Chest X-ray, PA view. Patient: 46 years old, sex F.
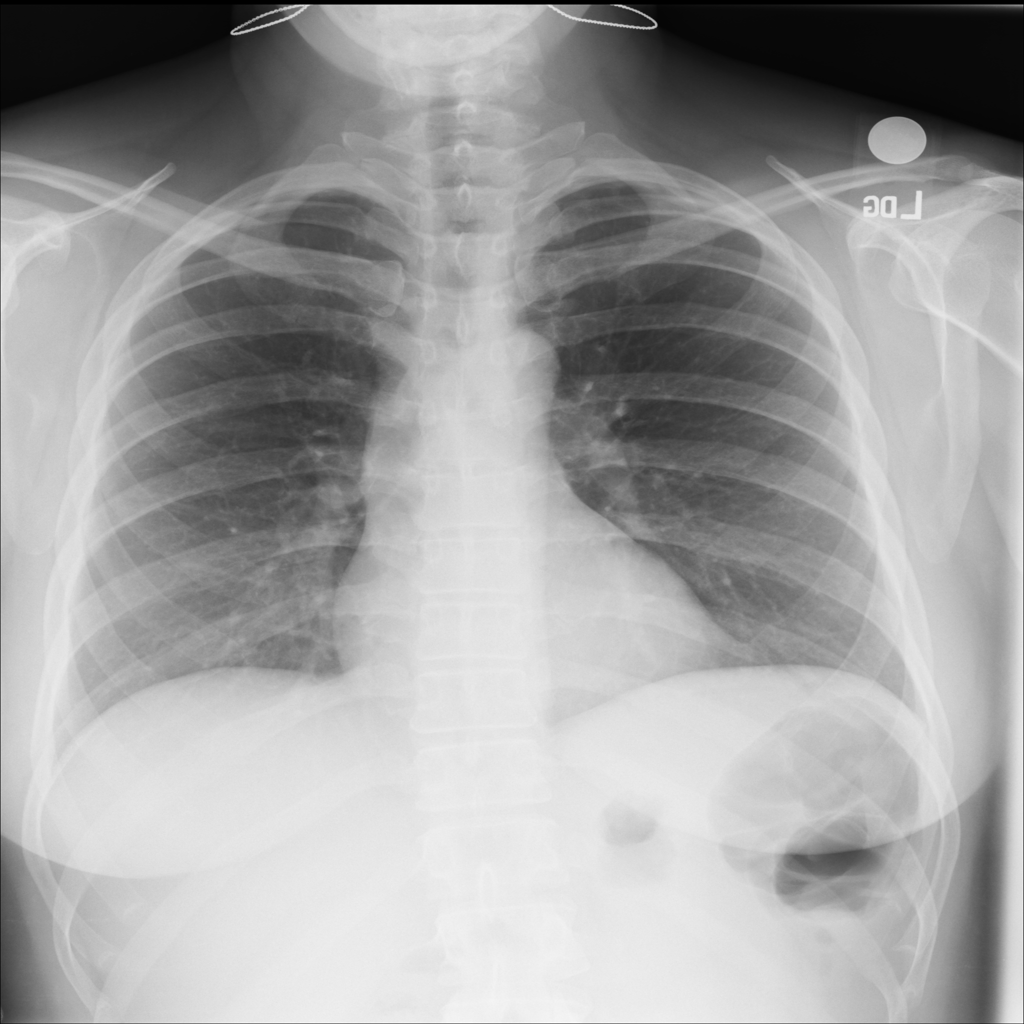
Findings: No Finding